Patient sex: M
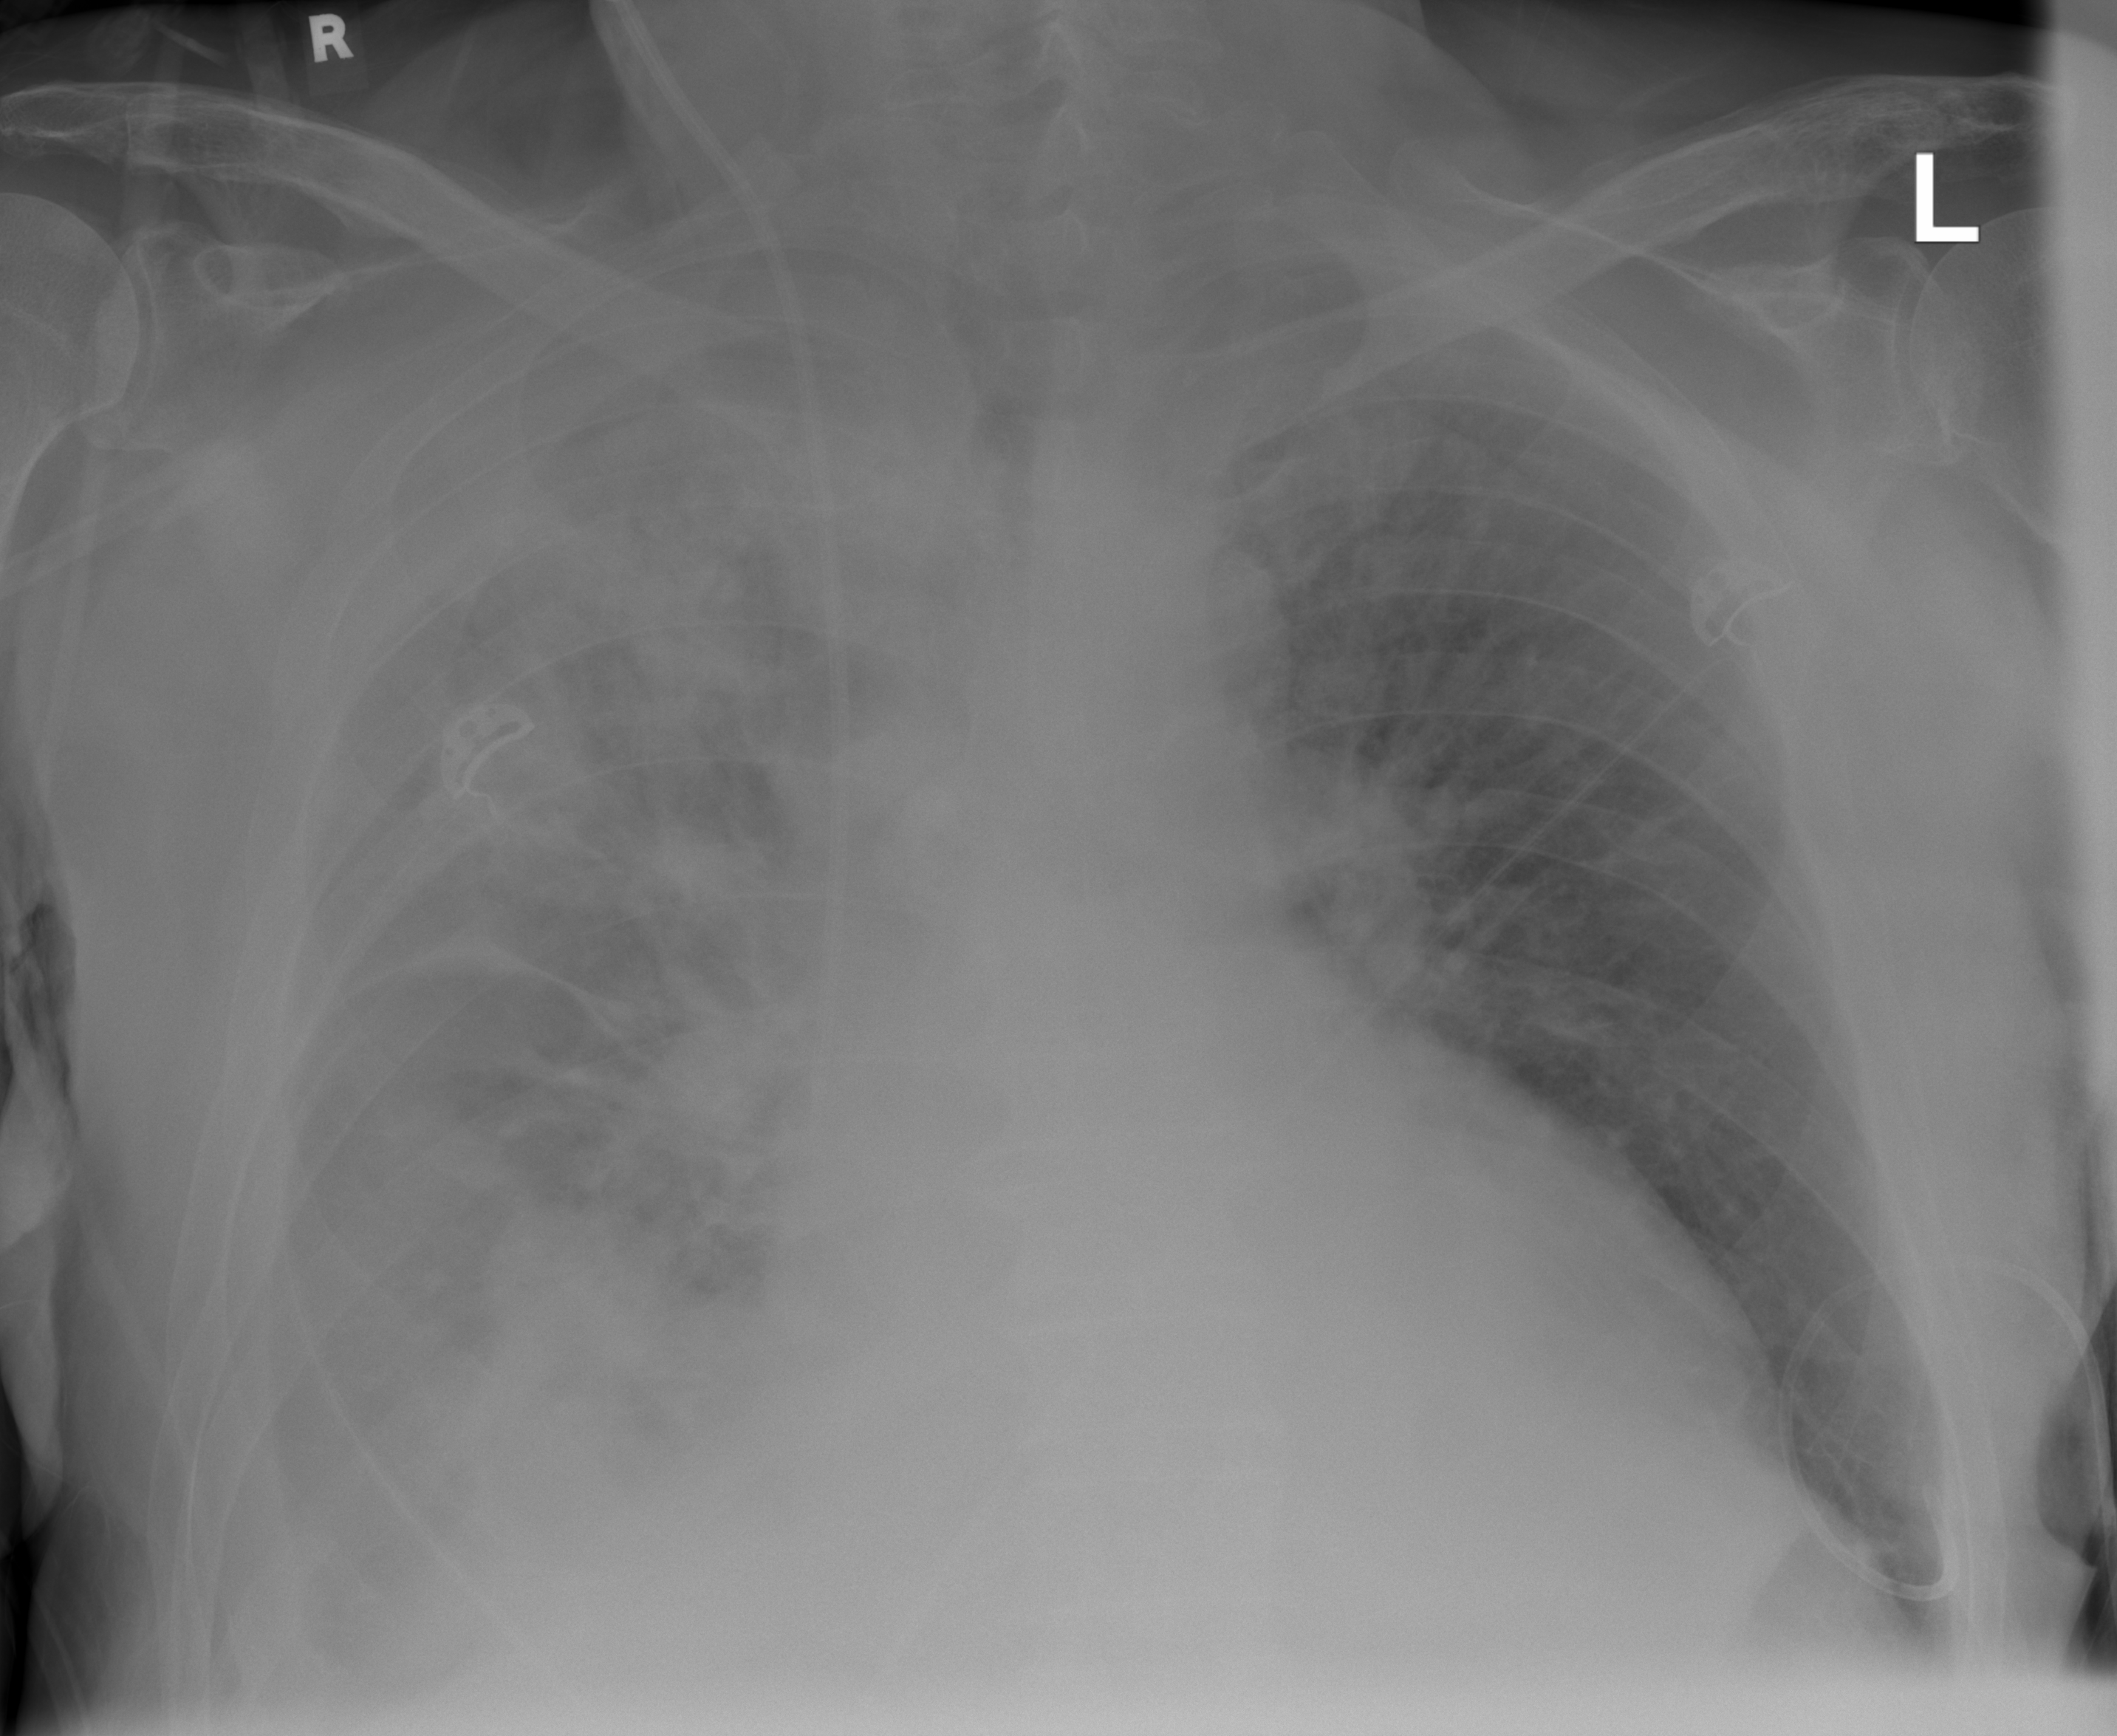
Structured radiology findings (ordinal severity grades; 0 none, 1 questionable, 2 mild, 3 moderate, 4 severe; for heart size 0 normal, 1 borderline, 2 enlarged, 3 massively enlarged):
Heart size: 2
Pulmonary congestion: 3
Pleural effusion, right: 3
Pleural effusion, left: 0
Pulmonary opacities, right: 4
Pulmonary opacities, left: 1
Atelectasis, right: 3
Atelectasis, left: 3